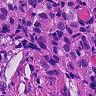
Metastatic tissue present: yes